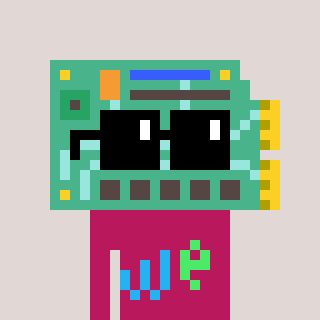
a pixel art character with square black sunglasses, a chipboard-shaped head and a darkpink-colored body on a warm background